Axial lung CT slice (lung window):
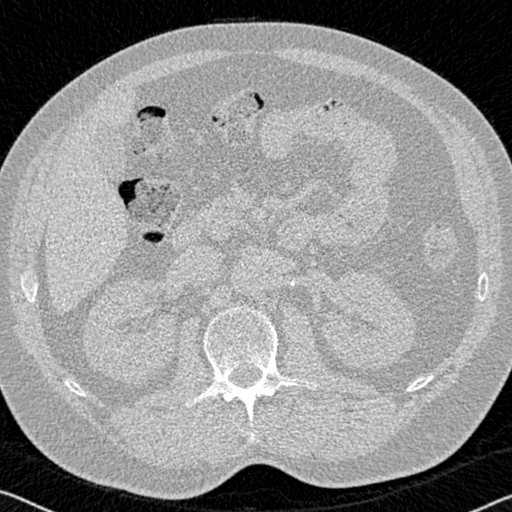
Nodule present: no